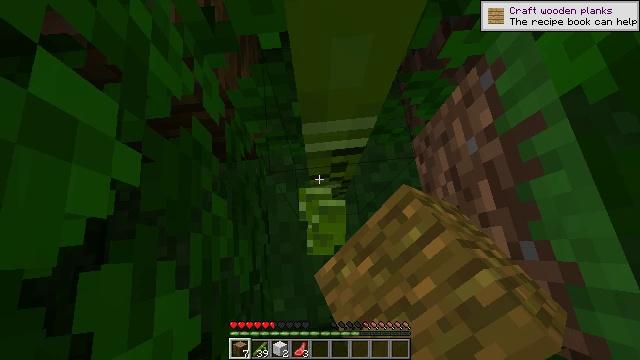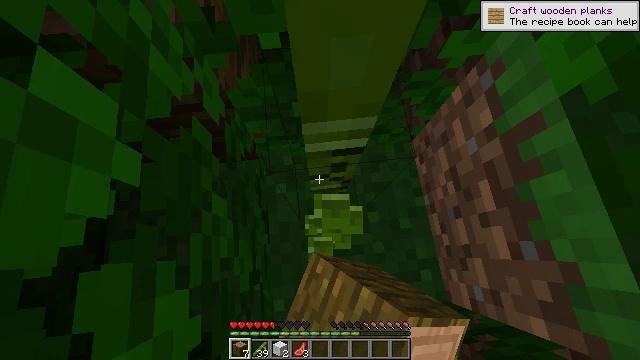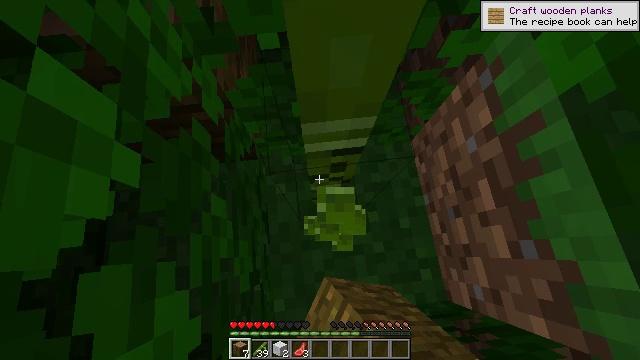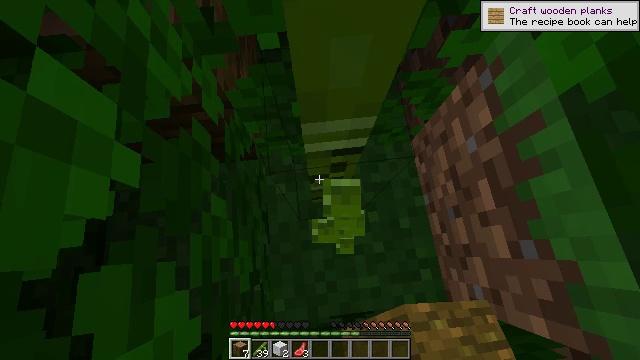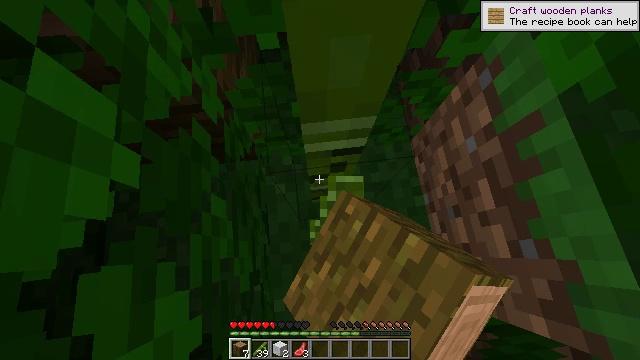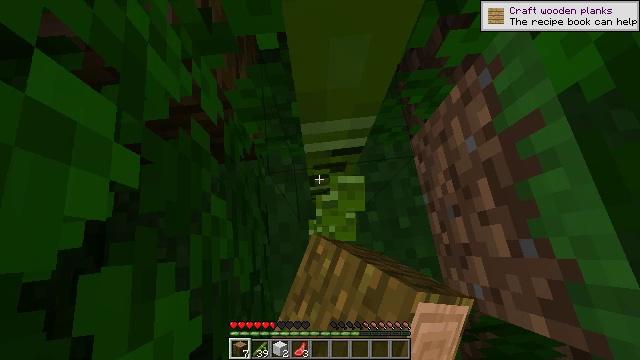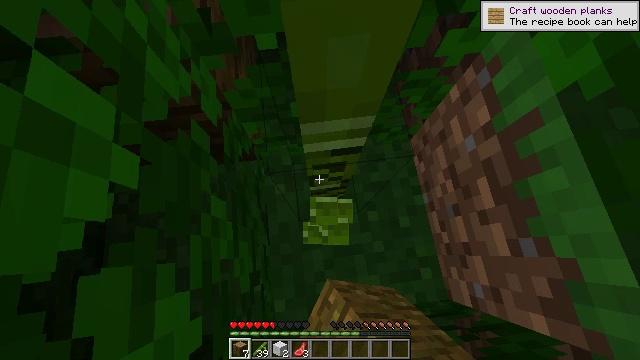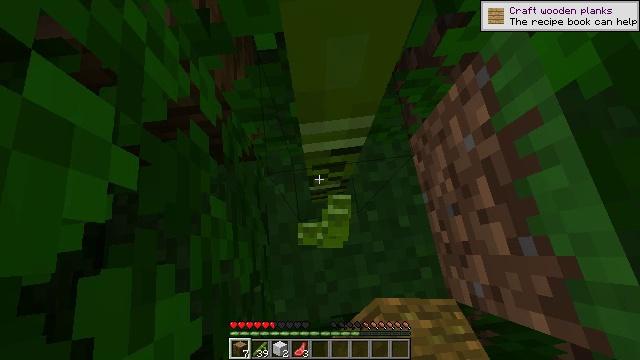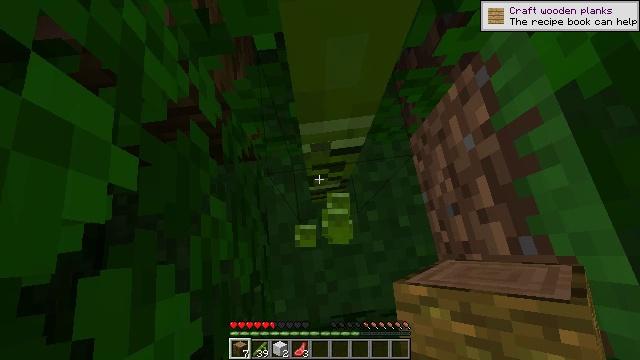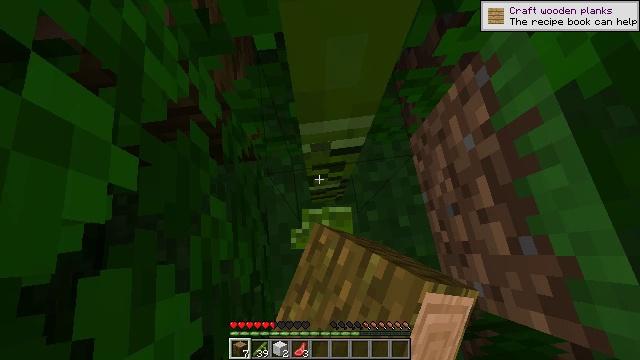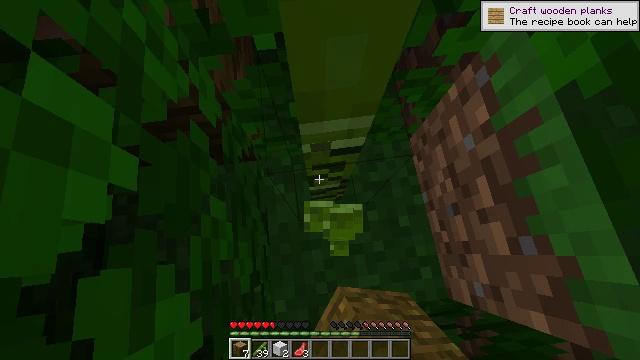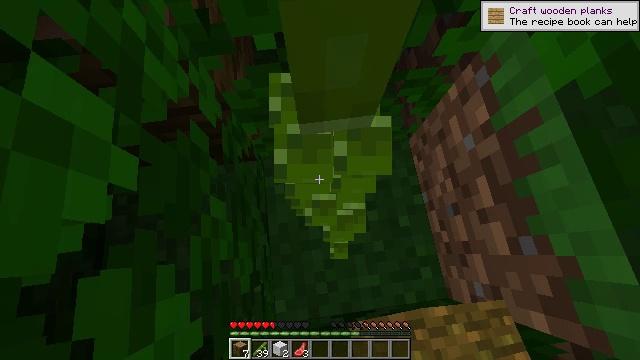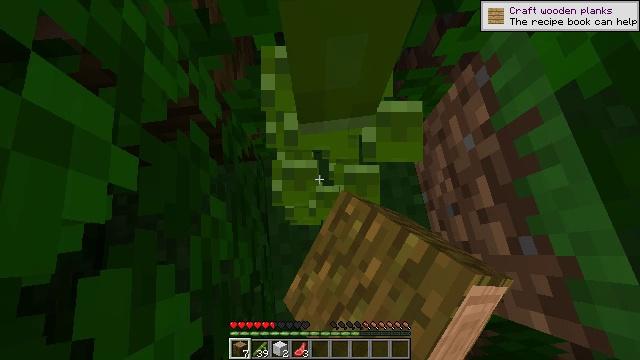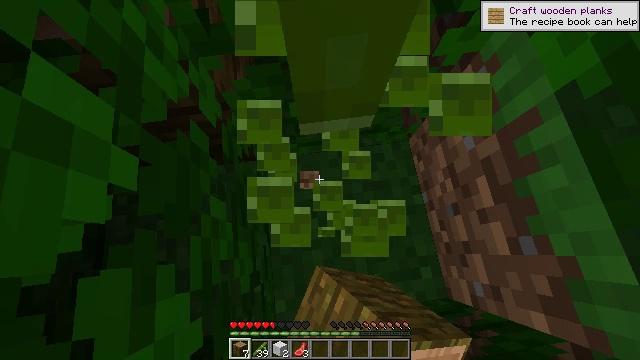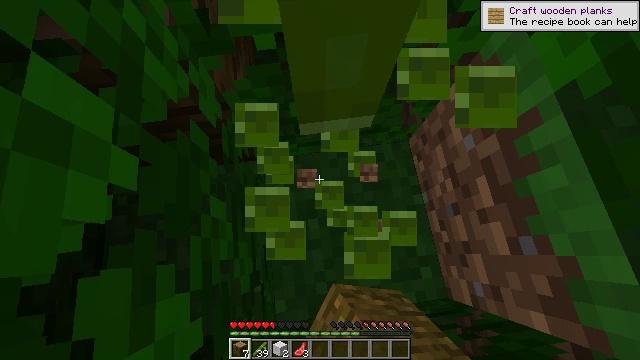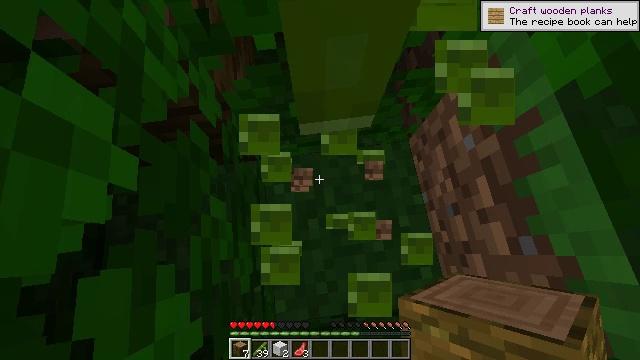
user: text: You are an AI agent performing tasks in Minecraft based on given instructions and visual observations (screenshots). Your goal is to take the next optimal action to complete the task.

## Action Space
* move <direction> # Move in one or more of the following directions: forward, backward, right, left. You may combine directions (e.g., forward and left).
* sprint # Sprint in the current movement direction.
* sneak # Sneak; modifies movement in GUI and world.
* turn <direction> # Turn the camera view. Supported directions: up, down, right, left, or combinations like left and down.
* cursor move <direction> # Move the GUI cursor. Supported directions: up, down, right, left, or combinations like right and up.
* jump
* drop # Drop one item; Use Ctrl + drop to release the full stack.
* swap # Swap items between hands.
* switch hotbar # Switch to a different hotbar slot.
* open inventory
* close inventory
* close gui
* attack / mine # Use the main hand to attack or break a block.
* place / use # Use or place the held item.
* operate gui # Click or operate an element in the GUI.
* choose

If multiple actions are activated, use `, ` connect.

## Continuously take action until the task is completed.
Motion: motion action
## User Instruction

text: Harvest bamboo from the farm.
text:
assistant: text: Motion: attack / mine
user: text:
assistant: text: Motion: attack / mine
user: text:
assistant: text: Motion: attack / mine
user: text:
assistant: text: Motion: attack / mine
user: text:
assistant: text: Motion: attack / mine
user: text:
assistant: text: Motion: attack / mine
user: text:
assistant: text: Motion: attack / mine
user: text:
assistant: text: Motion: attack / mine
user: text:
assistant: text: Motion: attack / mine
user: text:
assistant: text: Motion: attack / mine
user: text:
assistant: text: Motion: attack / mine
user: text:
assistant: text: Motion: attack / mine
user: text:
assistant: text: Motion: attack / mine
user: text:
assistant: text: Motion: attack / mine
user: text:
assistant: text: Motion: attack / mine
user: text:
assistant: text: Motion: attack / mine
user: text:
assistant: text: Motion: attack / mine